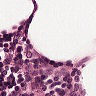
Metastatic tissue present: no